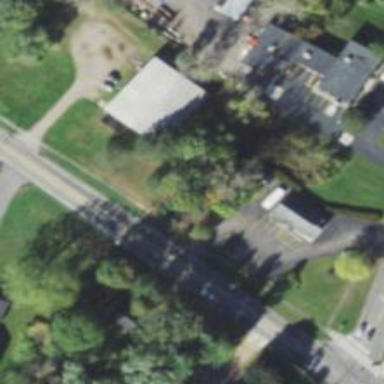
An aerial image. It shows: Unmarked road crossing.